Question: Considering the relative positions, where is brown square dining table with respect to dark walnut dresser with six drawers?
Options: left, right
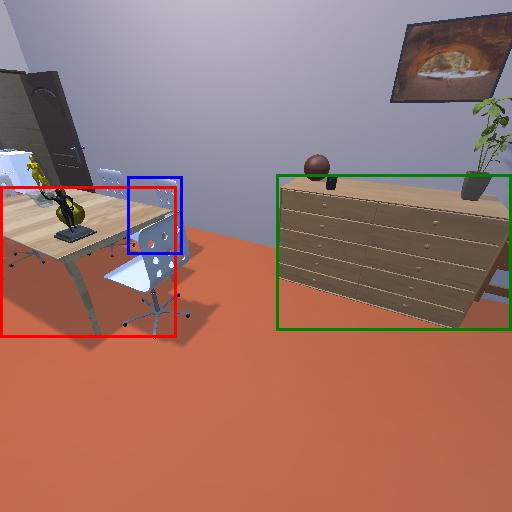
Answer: left